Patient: sex F, age 54
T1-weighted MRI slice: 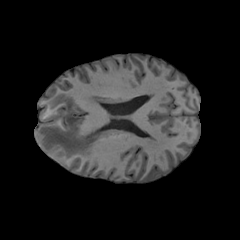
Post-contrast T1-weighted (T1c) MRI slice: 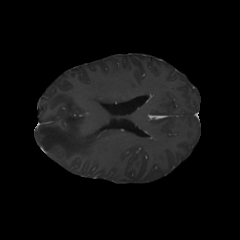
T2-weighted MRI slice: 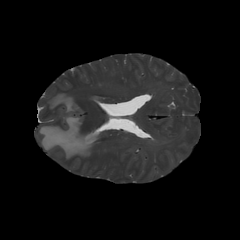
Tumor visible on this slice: yes
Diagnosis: Glioblastoma, IDH-wildtype
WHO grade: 4